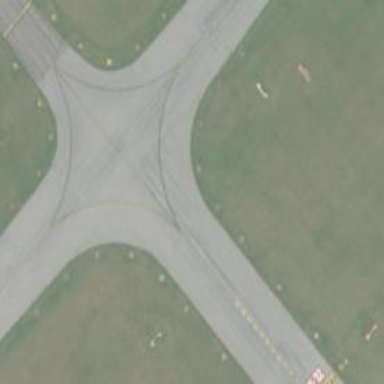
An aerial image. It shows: View of taxiway at the airport.